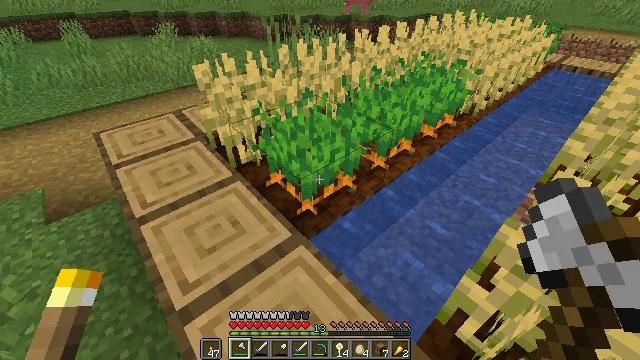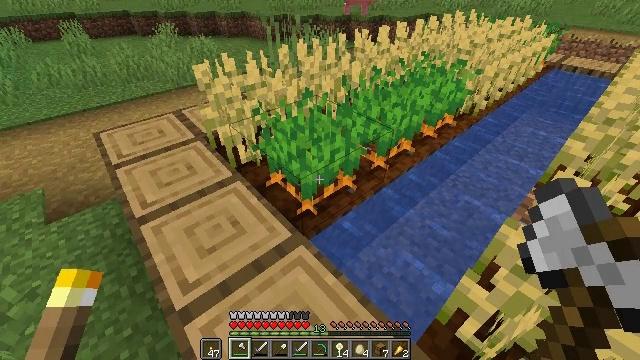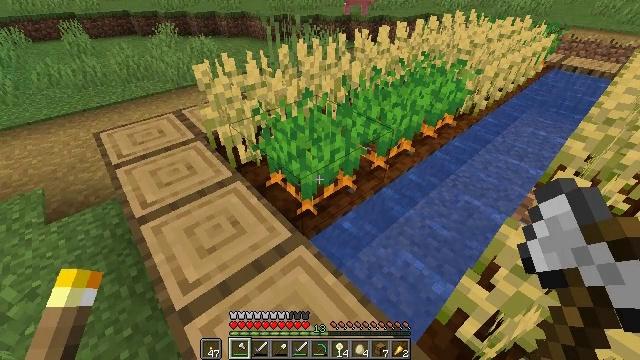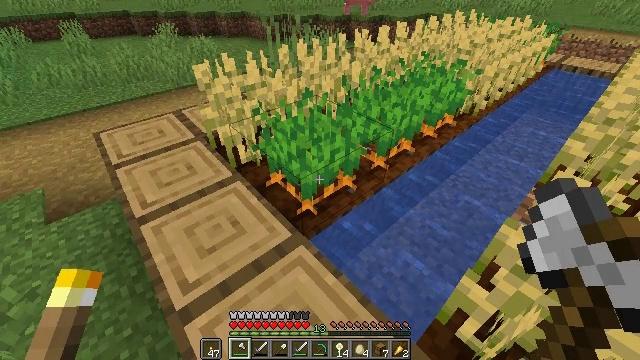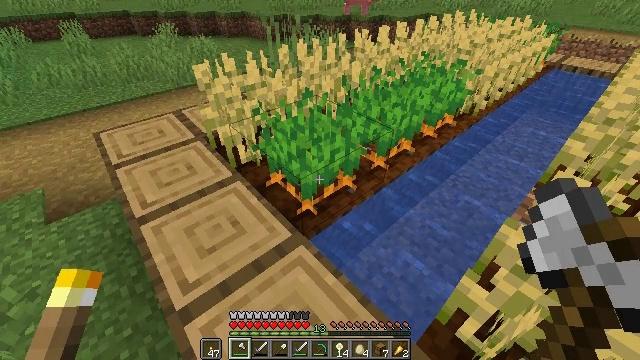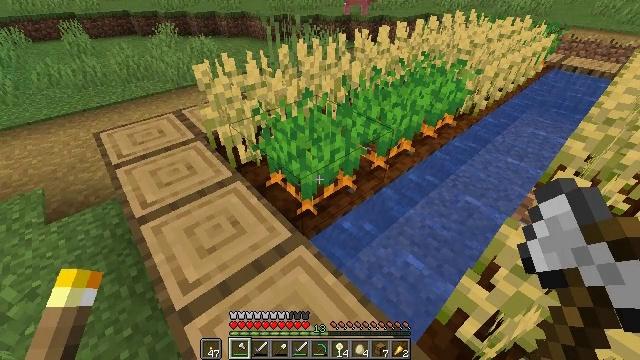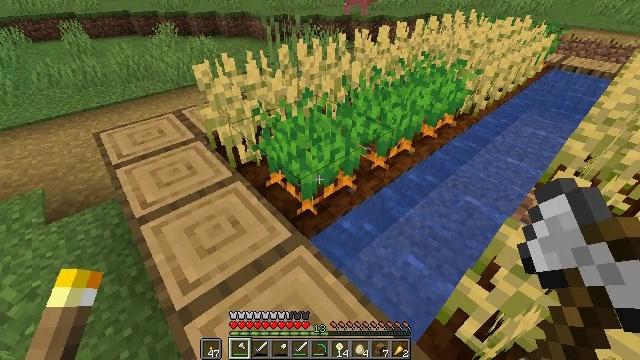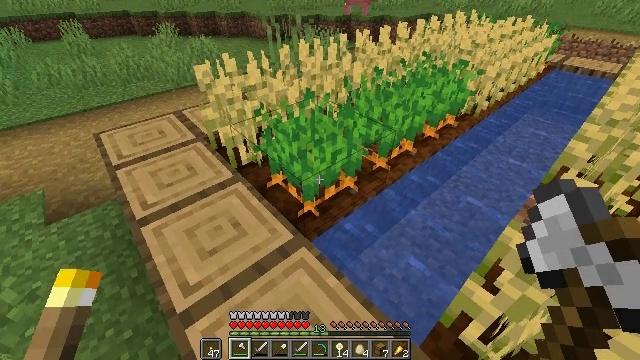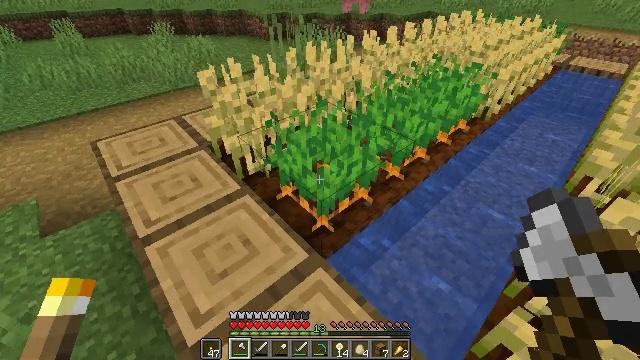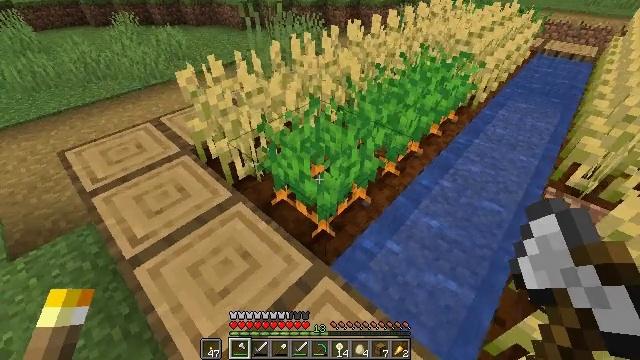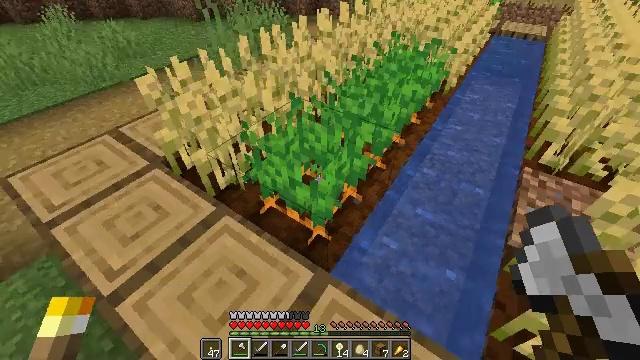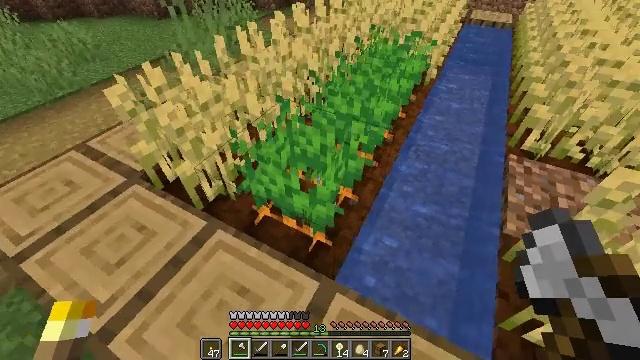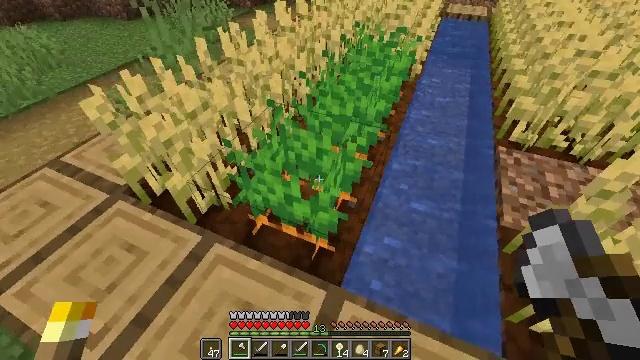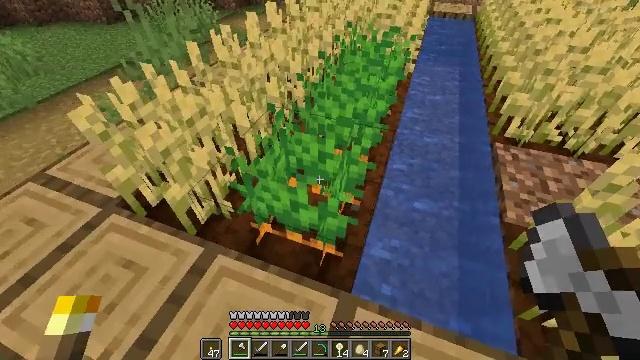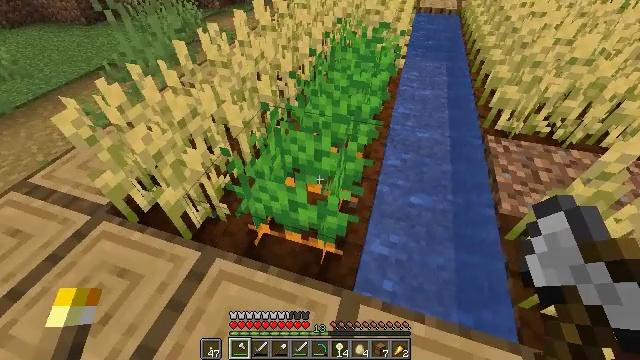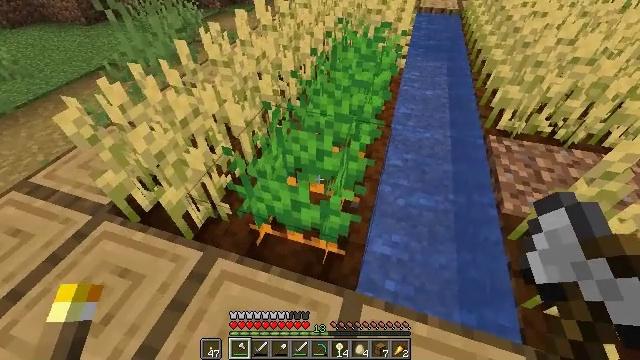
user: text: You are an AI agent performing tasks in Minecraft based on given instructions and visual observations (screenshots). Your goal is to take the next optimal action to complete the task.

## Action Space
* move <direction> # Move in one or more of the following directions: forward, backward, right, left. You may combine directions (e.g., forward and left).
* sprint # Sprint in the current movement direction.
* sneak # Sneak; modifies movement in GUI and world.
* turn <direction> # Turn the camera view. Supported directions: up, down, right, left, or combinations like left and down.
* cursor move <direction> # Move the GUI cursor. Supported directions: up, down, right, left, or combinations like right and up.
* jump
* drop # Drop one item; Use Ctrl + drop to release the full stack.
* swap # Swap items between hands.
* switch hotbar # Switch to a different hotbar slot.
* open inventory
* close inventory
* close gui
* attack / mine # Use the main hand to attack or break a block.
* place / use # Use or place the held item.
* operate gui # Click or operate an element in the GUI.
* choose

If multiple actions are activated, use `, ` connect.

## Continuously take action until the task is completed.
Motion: motion action
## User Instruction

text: Harvest carrots from the farmland.
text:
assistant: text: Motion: no_op
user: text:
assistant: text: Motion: no_op
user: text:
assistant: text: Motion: no_op
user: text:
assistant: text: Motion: no_op
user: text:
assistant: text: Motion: no_op
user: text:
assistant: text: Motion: no_op
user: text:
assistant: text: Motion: move forward and move left
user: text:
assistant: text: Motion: move forward and move left
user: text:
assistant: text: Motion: move forward and move left, turn right and down
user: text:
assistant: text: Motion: move forward and move left, turn right and down
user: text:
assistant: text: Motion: move forward and move left, turn right and down
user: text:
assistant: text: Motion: turn right
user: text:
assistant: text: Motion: turn right
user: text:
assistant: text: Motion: turn right
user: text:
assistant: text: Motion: use / place
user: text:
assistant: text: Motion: use / place
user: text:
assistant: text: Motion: use / place
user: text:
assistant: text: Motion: use / place
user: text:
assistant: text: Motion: no_op
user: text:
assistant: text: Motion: no_op
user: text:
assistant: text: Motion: no_op
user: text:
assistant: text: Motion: no_op
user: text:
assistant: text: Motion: no_op
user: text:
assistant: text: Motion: no_op
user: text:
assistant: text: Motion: no_op
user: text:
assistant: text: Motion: no_op
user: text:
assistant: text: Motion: no_op
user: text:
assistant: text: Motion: no_op
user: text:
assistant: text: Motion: no_op
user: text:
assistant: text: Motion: no_op